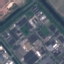
Land use / land cover class: Industrial